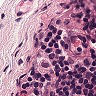
Metastatic tissue present: no